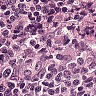
Metastatic tissue present: no